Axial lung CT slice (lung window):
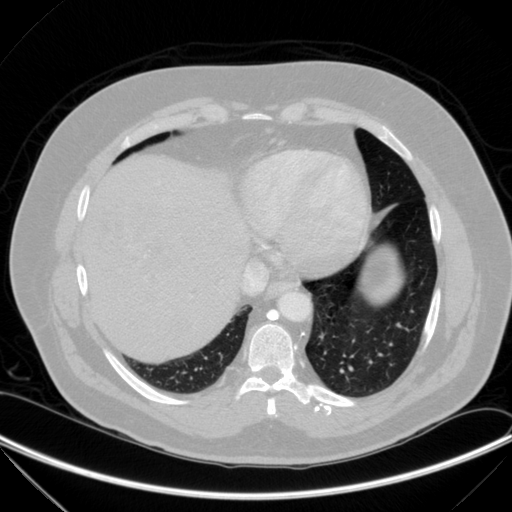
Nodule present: no